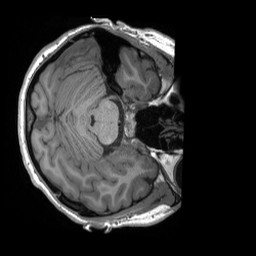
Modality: T1w
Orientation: axial
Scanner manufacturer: siemens
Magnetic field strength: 3 T
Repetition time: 2.4 s
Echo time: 0.00224 s